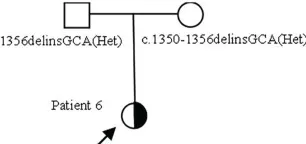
Pedigrees of families with WFS1 variants. (C) The pedigree of family 3. The parents of patient 6 were heterozygous carriers and had no clinical symptoms at present.
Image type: radiology (ct)